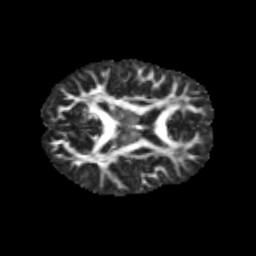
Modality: FA
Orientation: axial
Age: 12
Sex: male
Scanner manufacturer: siemens
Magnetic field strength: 3 T
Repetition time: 3.8 s
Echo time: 0.07 s